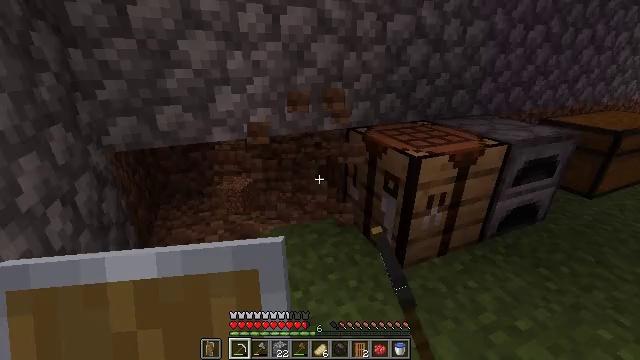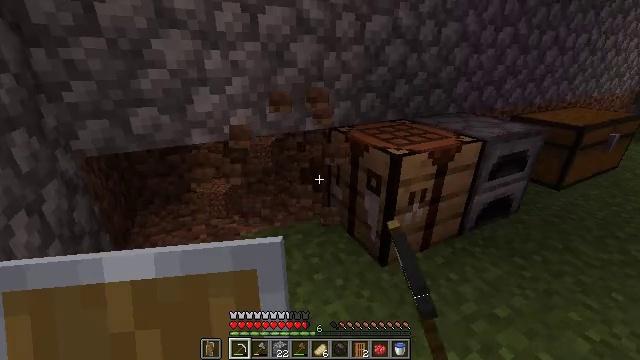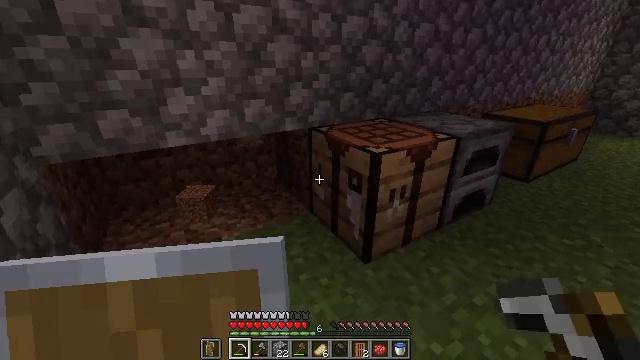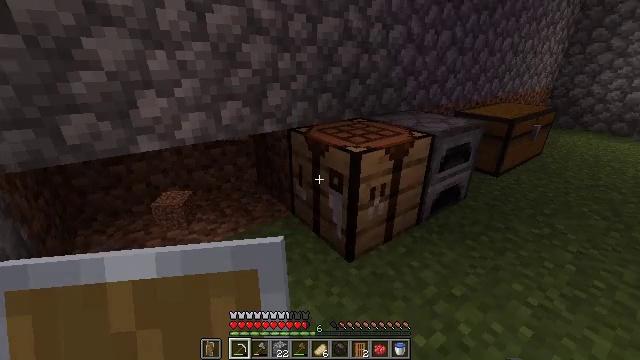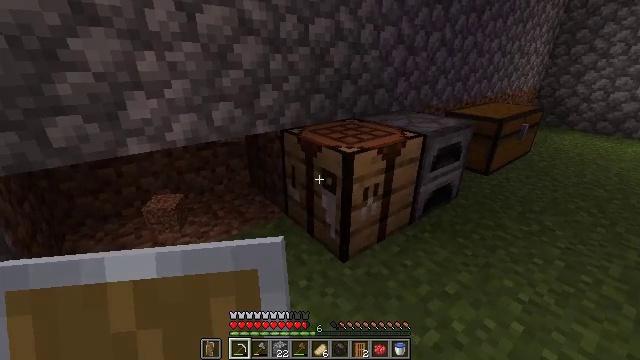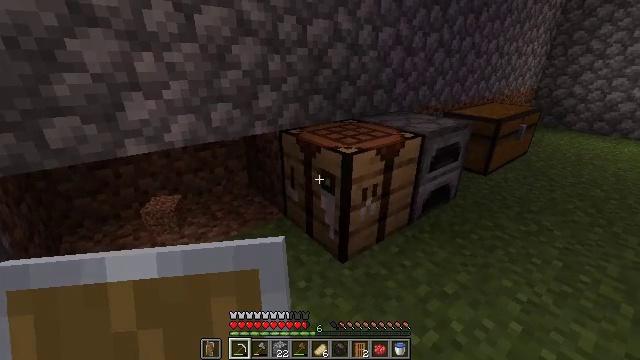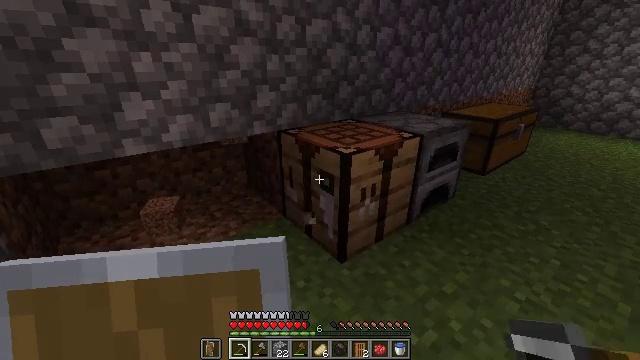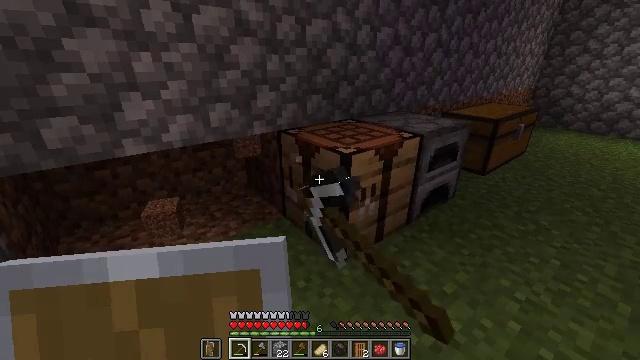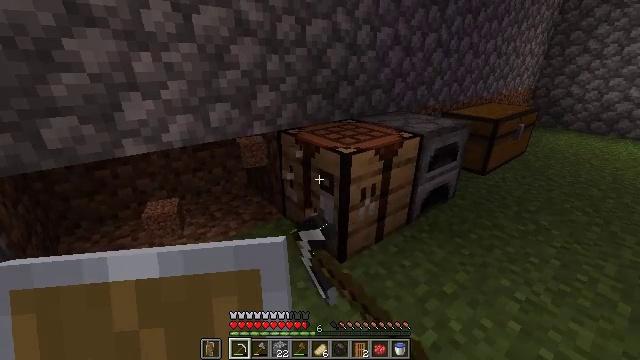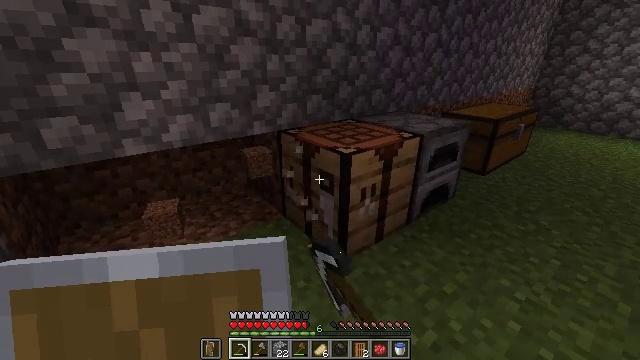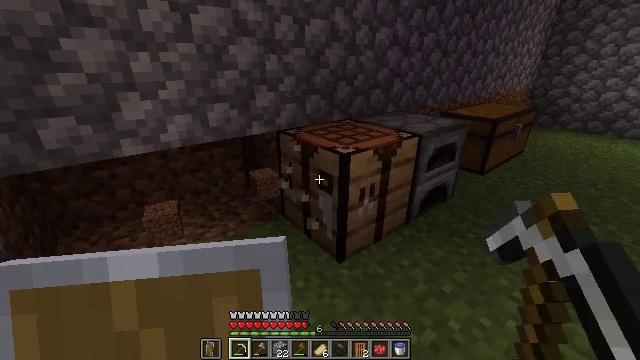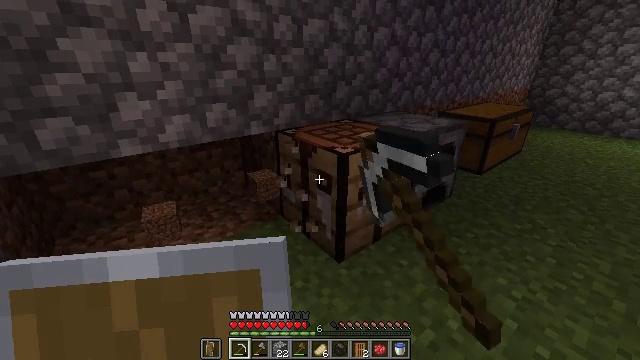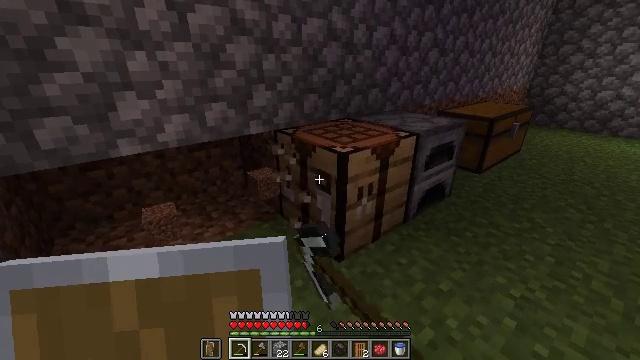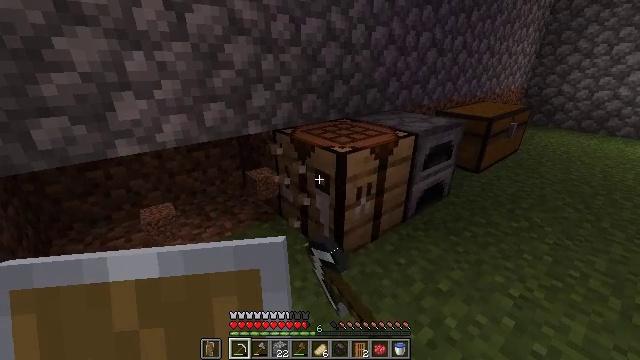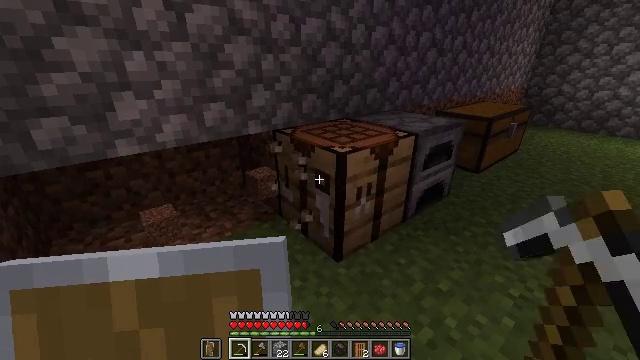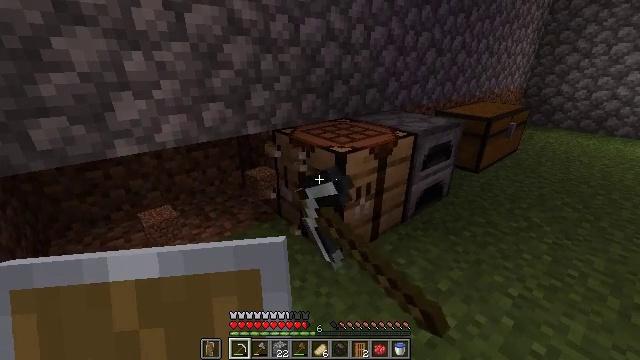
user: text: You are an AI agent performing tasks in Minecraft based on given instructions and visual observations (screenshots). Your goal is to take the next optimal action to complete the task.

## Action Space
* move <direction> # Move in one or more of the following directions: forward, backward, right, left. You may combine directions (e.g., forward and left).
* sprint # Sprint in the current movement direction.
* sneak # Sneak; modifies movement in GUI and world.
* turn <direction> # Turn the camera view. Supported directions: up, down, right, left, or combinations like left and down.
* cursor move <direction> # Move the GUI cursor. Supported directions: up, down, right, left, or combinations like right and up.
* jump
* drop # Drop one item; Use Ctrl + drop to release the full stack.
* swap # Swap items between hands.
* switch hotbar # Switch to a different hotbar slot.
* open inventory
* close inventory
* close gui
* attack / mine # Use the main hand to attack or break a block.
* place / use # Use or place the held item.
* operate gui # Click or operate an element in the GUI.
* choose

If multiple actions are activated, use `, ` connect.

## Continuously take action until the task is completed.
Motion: motion action
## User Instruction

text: Mine block crafting table.
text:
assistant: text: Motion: turn right
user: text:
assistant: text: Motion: turn right
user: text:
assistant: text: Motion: turn right
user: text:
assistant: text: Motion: turn right
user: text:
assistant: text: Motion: no_op
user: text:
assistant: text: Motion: attack / mine
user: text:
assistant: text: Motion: attack / mine
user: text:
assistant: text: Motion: attack / mine
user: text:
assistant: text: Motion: attack / mine
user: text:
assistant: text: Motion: attack / mine
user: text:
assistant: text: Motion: attack / mine
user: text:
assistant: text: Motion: attack / mine
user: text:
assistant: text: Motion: attack / mine
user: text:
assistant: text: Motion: attack / mine
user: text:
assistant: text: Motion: attack / mine
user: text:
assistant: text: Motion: attack / mine
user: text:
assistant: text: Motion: attack / mine
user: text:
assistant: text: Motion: attack / mine
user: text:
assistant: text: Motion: attack / mine
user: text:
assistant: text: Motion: attack / mine
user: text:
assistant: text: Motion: attack / mine
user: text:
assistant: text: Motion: attack / mine
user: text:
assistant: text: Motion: attack / mine
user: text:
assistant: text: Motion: attack / mine
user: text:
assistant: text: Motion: attack / mine
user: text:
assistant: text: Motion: attack / mine
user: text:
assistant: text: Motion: attack / mine
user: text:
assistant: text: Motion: attack / mine
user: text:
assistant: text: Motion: attack / mine
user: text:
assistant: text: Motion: attack / mine